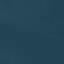
Land use / land cover: SeaLake